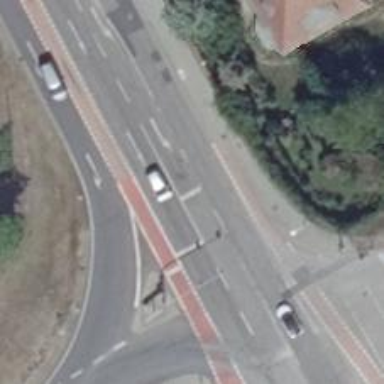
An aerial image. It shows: Road with traffic signals.